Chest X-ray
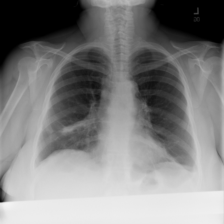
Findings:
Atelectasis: positive
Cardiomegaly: negative
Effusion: negative
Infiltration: negative
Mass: negative
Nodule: negative
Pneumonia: negative
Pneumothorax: negative
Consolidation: negative
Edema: negative
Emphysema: negative
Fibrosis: negative
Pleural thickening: negative
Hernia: negative